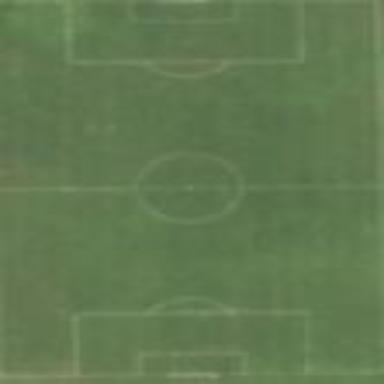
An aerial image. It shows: Soccer pitch for leisureland activities.